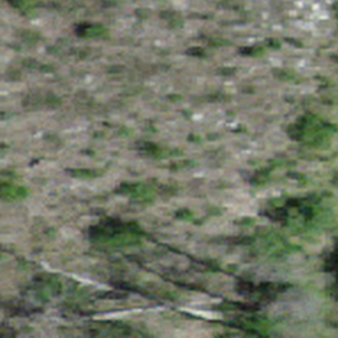
Label: other